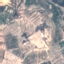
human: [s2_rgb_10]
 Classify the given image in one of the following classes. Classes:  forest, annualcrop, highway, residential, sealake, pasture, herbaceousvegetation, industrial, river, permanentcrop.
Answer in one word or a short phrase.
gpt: PermanentCrop